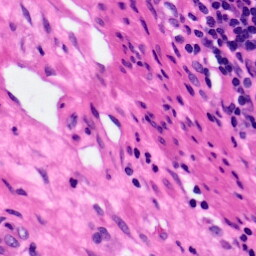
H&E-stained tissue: Pancreatic